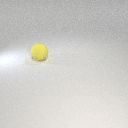
large yellow rubber sphere